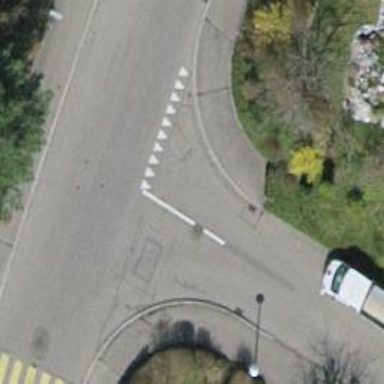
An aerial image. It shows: Unmarked crossing on the road.